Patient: sex F, age 44
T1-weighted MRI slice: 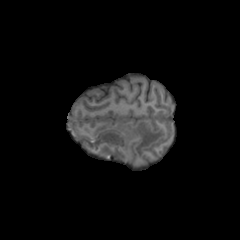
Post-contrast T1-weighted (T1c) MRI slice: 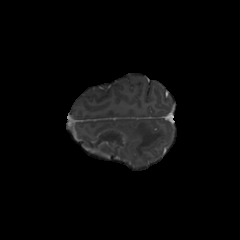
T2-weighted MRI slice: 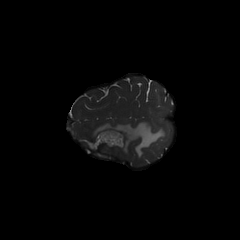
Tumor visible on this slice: yes
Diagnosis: Glioblastoma, IDH-wildtype
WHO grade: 4